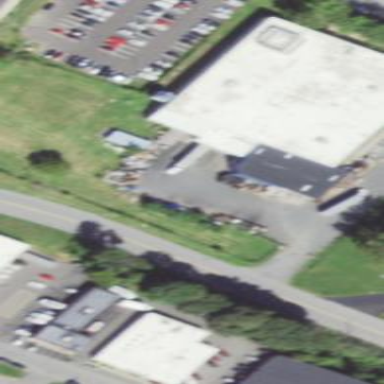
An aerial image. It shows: Industrial building.